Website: crate-barrel
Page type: billing-address
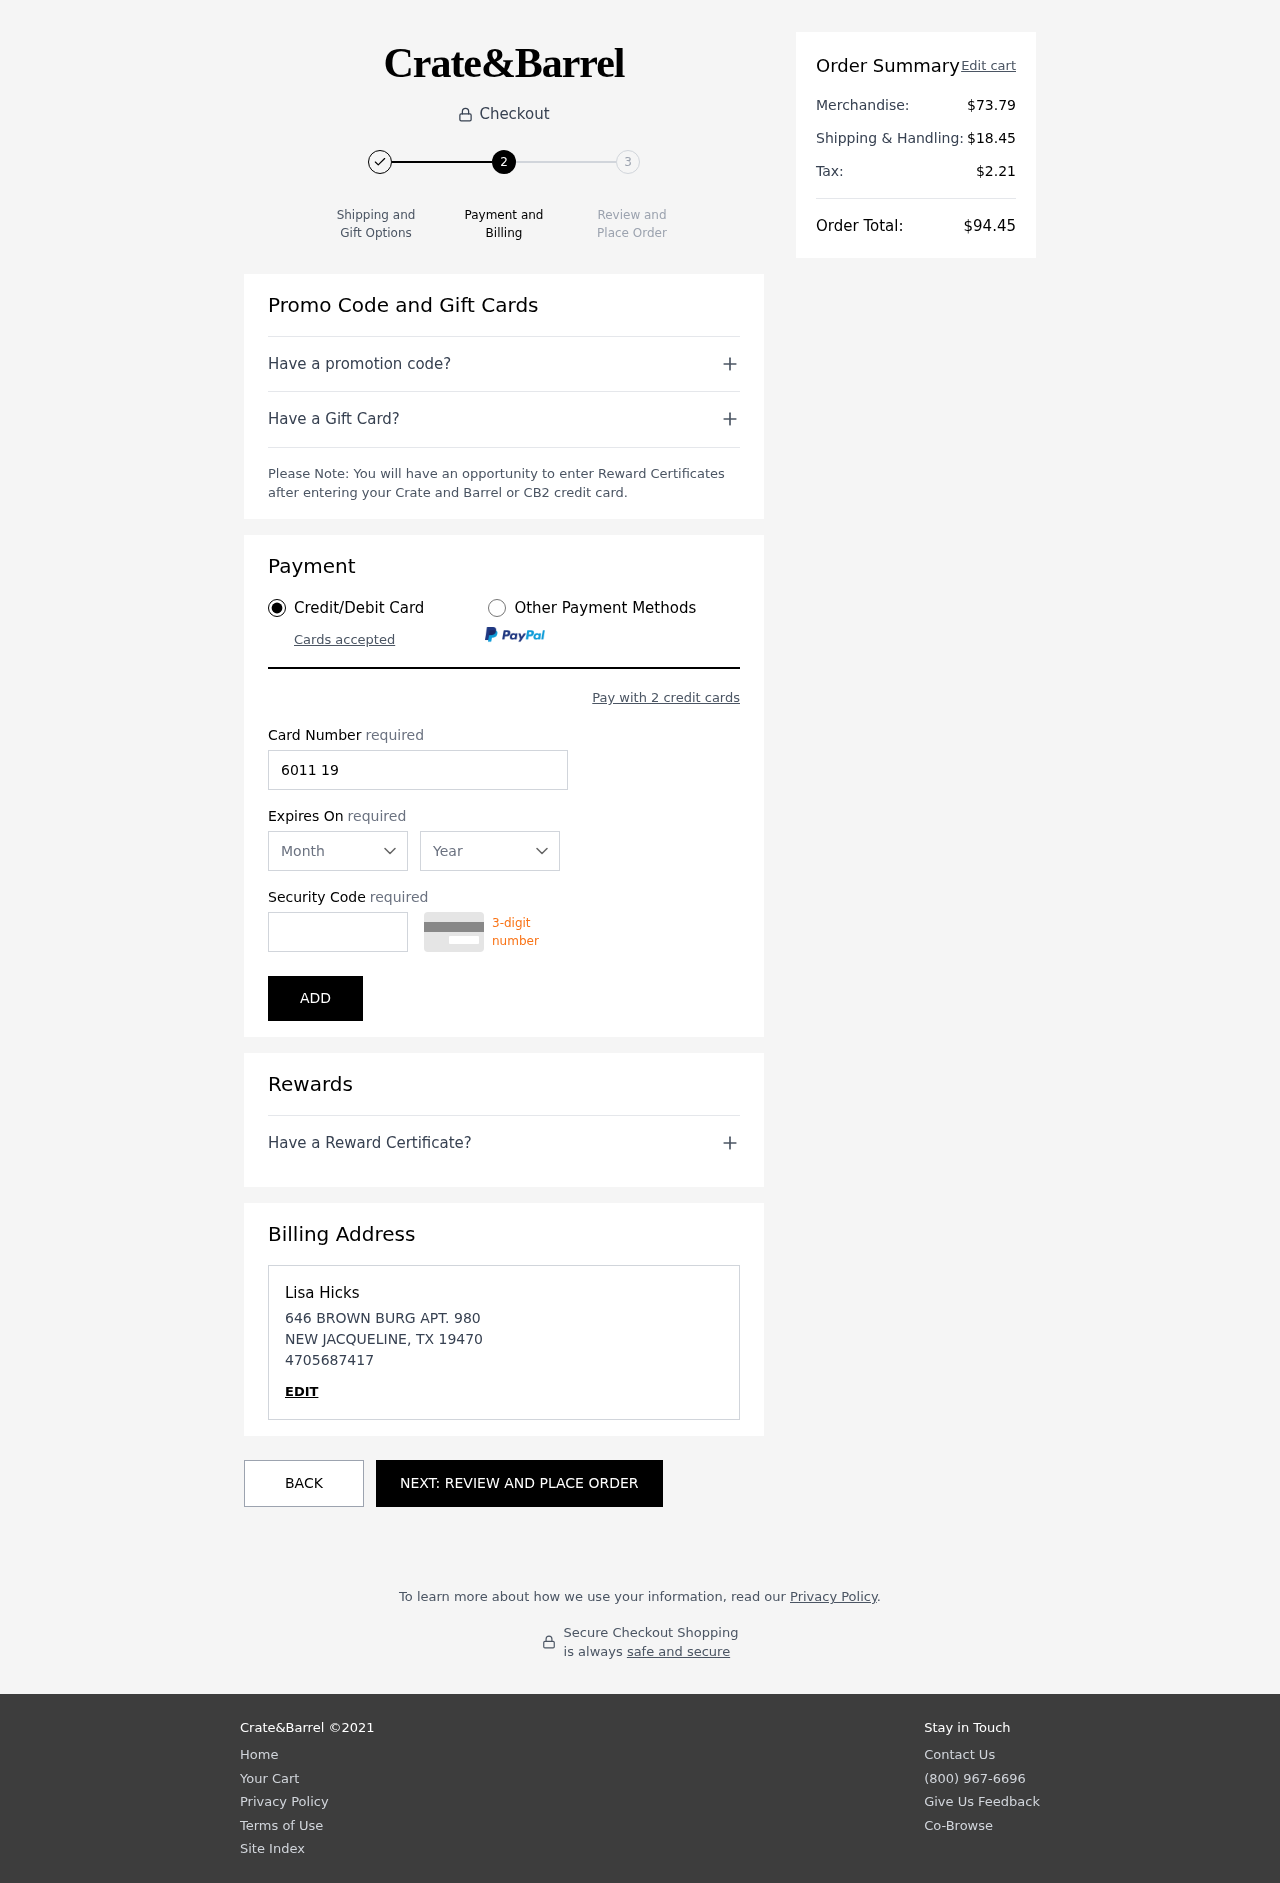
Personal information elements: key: PII_CARD_CVV
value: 068
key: PII_CARD_EXPIRY_MONTH
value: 07
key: PII_CARD_EXPIRY_YEAR
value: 28
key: PII_CARD_NUMBER
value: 6011 1985 1105 2744
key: PII_CITY
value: NEW JACQUELINE
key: PII_FULLNAME
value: Lisa Hicks
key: PII_PHONE
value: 4705687417
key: PII_POSTCODE
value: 19470
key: PII_STATE_ABBR
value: TX
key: PII_STREET
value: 646 BROWN BURG APT. 980
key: PII_FIRSTNAME
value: Lisa
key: PII_LASTNAME
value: Hicks
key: PII_PHONE_LINE
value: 7417
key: PII_PHONE_SUFFIX
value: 7417
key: PII_POSTCODE_FULL
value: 19470
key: PII_PHONE2
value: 4705687417
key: PII_PHONE3
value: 4705687417
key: PII_FULLNAME2
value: Lisa Hicks
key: PII_FULLNAME3
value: Lisa Hicks
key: PII_FIRSTNAME2
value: Lisa
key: PII_FIRSTNAME3
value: Lisa
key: PII_LASTNAME2
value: Hicks
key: PII_LASTNAME3
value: Hicks
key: PII_FIRSTNAME_DERIVED
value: Lisa
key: PII_LASTNAME_DERIVED
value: Hicks
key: PII_PHONE_NUMERIC
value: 4705687417
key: PII_PHONE_LINE_NUMERIC
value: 7417
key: PII_PHONE_SUFFIX_NUMERIC
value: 7417
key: PII_POSTCODE_NUMERIC
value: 19470
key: PII_PHONE2_NUMERIC
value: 4705687417
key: PII_PHONE3_NUMERIC
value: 4705687417
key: PII_FULLNAME_DERIVED
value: Lisa Hicks
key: PII_NAME_FULL_DERIVED
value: Lisa Hicks
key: PII_PHONE_DIGITS
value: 4705687417
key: PII_PHONE_LAST4
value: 7417
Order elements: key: ORDER_SUBTOTAL
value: $73.79
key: ORDER_SHIPPING_COST
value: $18.45
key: ORDER_TAX
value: $2.21
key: ORDER_TOTAL
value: $94.45